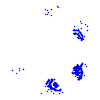
Particle: kaon